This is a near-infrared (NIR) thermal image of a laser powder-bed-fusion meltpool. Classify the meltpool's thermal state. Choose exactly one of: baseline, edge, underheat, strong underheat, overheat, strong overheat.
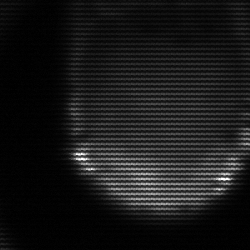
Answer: edge